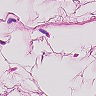
Metastatic tissue present: no